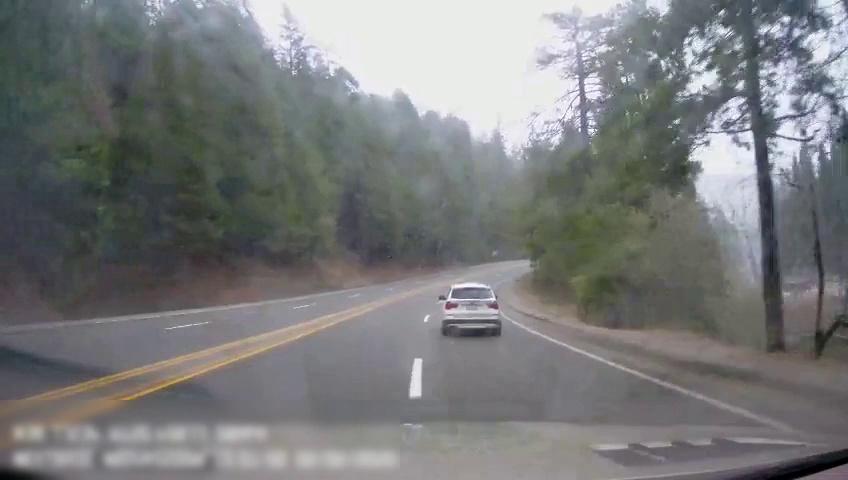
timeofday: Day
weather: Cloudy
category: Drivable Space
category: Vehicles | SUV
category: Lanes | Opposite Lane
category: Lanes | Current Lane
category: Lanes | Current Lane
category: Lanes | Opposite Lane
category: Lanes | Alternate Lane
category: Lanes | Alternate Lane
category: Lanes | Alternate Lane
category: Lanes | Opposite Lane